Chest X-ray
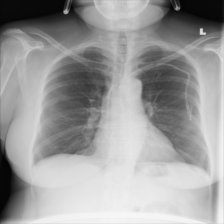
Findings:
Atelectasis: positive
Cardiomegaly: negative
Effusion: negative
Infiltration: negative
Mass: negative
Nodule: negative
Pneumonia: negative
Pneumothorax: negative
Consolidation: negative
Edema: negative
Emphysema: negative
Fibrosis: negative
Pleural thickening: negative
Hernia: negative